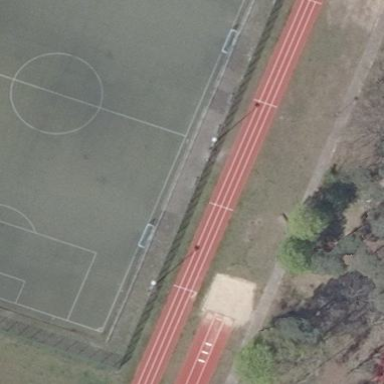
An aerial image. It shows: Athletics track located in leisure land area.